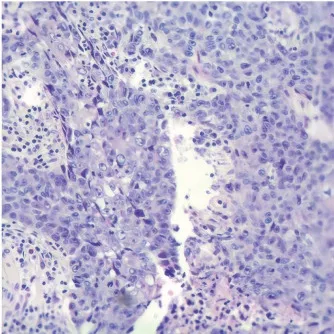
(A) Histopathology of SCC of transverse colon (HEx100).
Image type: pathology (h&e)